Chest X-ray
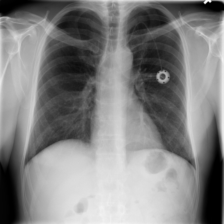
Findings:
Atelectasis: negative
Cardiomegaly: negative
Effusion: negative
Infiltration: negative
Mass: negative
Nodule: negative
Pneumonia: negative
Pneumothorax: negative
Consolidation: negative
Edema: negative
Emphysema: negative
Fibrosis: negative
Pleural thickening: negative
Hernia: negative